Interaction volume radius: 5 \u00c5
Interaction volume height: 15 \u00c5
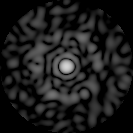
Disorder parameter: 0.8015